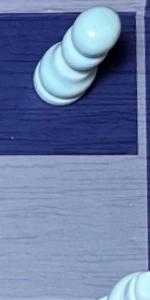
Label: Empty